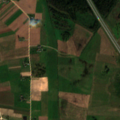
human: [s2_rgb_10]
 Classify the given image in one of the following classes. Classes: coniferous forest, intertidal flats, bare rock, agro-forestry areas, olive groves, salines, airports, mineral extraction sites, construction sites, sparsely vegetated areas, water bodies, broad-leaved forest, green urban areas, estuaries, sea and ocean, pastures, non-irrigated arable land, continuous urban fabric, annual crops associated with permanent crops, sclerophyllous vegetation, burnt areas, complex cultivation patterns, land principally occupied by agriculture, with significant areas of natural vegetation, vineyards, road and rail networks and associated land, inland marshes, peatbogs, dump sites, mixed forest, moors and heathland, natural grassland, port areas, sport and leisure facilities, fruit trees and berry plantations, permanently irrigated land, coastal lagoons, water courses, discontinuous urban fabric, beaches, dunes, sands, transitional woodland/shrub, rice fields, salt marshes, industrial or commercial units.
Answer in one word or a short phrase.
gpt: non-irrigated arable land, pastures, complex cultivation patterns, coniferous forest